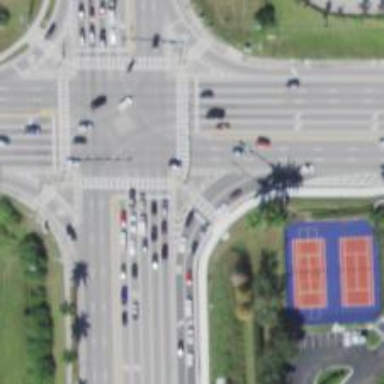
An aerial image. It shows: Footway located on traffic island.